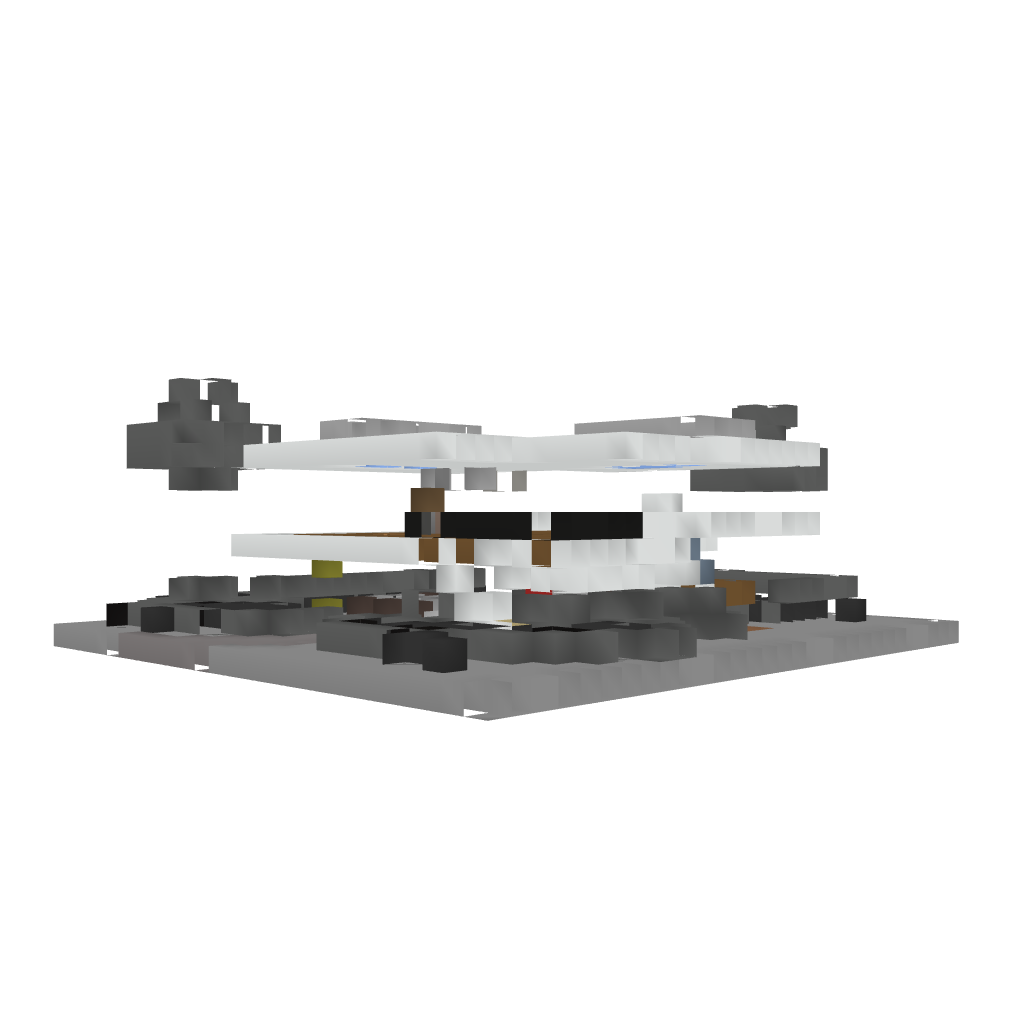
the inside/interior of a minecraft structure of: Modern Dream | 1.6.2